Question: I'm adding a 'UIButton' (with background image) to the navigation bar and setting rounded corners with a border. I'm getting a strange black outline on the corners:

Here's the code I'm using to create the button from 'viewDidLoad':
'''
ProfileImageService *profileImageService = [ProfileImageService getService];
CGRect frame = CGRectMake(0, 0, 32, 32);
UIButton *button = [[UIButton alloc] initWithFrame:frame];
[button setBackgroundImage:profileImageService.profileImage forState:UIControlStateNormal];
[button addTarget:self action:@selector(showMenu) forControlEvents:UIControlEventTouchUpInside];
button.layer.cornerRadius = button.frame.size.height / 2.0;
button.layer.masksToBounds = YES;
button.clipsToBounds = YES;
button.layer.borderWidth = 3;
button.layer.borderColor = [UIColor colorWithRed:0 green:0.67 blue:0.97 alpha:1].CGColor;
self.navigationItem.leftBarButtonItem = [[UIBarButtonItem alloc] initWithCustomView:button];
'''
How can I make the border smooth and get rid of the subtle black outline?
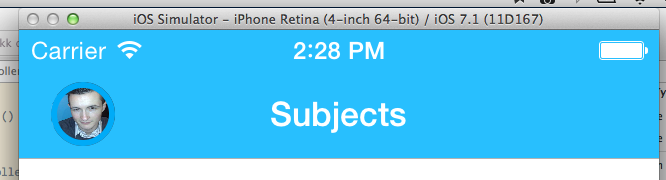
Answer: What you're seeing is your profile image (the person's face) bleeding through the edge. This is because the border is anti-aliased and so has small amounts of transparency through which the profile image can bleed.
Since you're clipping the profile image and the border together, there's nothing stopping the profile image from extending through the border. (i.e. clipsToBounds won't clip the content to the inside of the border; it clips everything to the outside of the border) You can prove this by using a bright red image: you'll see a bright red fringe.
If you can just make the profile image circular and the right size beforehand (either offline or in code) then you'll avoid this problem.
The other solutions I see are to either implement your own drawRect: method and do the drawing yourself or to create another sub-layer of the button to hold the image which is clipped in the same way, but without the border. (Either way, you probably need to make your own UIControl for this rather than using UIButton, as manipulating the button's layers could lead to weird behavior.)
Edit: Here are some other solutions, too: <URL>